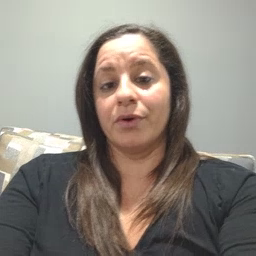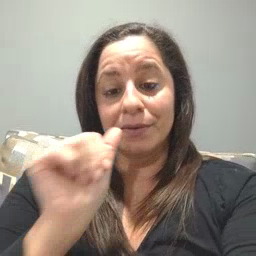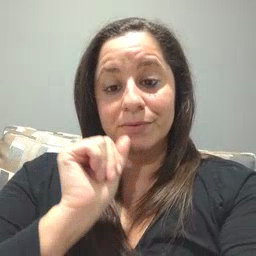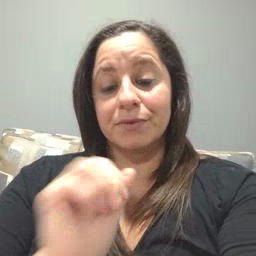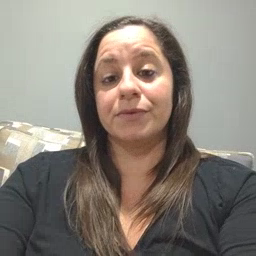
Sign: aunt